Question: I give up, I can't figure it out.
I was trying to create a bar chart with '3d.js' but I can't get it working. Probably I don't understand it enough to deal with my complicate associative array.
My array has the following structure:
'''
{"January"=>{"fail"=>13, "success"=>6},
"February"=>{"success"=>10, "fail"=>4},
"March"=>{"success"=>9, "fail"=>13},
"April"=>{"success"=>16, "fail"=>5},
"May"=>{"fail"=>52, "success"=>23},
"June"=>{"fail"=>7, "success"=>2},
"July"=>{},
"August"=>{"fail"=>6, "success"=>3},
"September"=>{"success"=>54, "fail"=>59},
"October"=>{"success"=>48, "fail"=>78},
"November"=>{"fail"=>4, "success"=>6},
"December"=>{"fail"=>1, "success"=>0}}'
'''
I got the displaying of the axis working:

The code looks really ugly because I converted the names to a "normal" array:
'''
monthsNames = new Array();
i = 0;
for (key in data) {
monthsNames[i] = key;
i++;
}
x.domain(monthsNames);
y.domain([0, 100]);
'''
But I can't figure it out how to deal with the data.
I tried things like, 'svg.selectAll(".bar").data(d3.entries(data))'
What is a good beginning I guess but I can't get the connection to the axis working.
What I want to create is a 'bar-chart' that has the months as x-axis and every month has two bars (respectively one bar with two colours) - one for success and one for fail.
Can anybody please help me how to handle the data? Thanks in advance!
EDIT:
I cannot figure out how to scale x and y. If I use this code:
'''
var x = d3.scale.ordinal()
.domain(monthsNames)
.range([0, width]);
var y = d3.scale.linear()
.domain([0,100])
.range([0, height]);
'''
nothing is shown up then. If I print out the values that evaluate after using e.g. x(d.key) or x(d.value.fail) they are really strange numbers, sometimes even NaN.
EDIT:
'''
d3.selectAll(".barsuccess")
.on('mouseover', function(d){
svg.append('text')
.attr("x", x(d.key))
.attr("y", y(d.value.success))
.text(d.value.success+"%")
.attr('class','success')
.style("font-size","0.7em")
})
.on('mouseout', function(d){
d3.selectAll(".success").remove()
});
d3.selectAll(".barfail")
.on('mouseover', function(d){
svg.append('text')
.attr("x", x(d.key)+x.rangeBand()/2)
.attr("y", y(d.value.fail))
.text(d.value.fail+"%")
.attr('class','fail')
.style("font-size","0.7em")
})
.on('mouseout', function(d){
d3.selectAll(".fail").remove()
});
'''
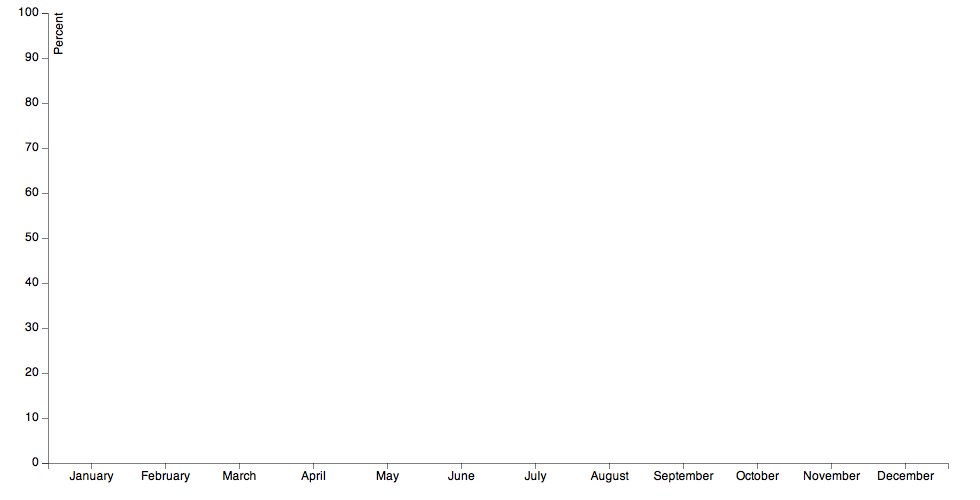
Answer: Be sure to check out the bar chart tutorials <URL> created these functions using 'd3.scale.*'. Now all you need to do is use the same functions to map your data to coordinates in the SVG.
The basic structure of the code you need to add looks like
'''
svg.selectAll(".barfail").data(d3.entries(data))
.enter().append("rect")
.attr("class", "barfail")
.attr("x", function(d) { x(d.key) })
.attr("width", 10)
.attr("y", function(d) { y(d.value.fail) })
.attr("height", function(d) { y(d.value.fail) });
'''
and similar for 'success'. If you use the same scale for the x axis for both types of bar, add a constant offset to one of them so the bars don't overlap. Colours etc can be set in the CSS classes.